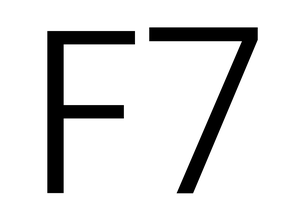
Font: Poppins-Light